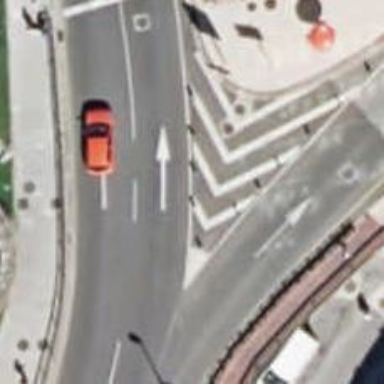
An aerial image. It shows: Bollard.